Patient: sex M, age 54
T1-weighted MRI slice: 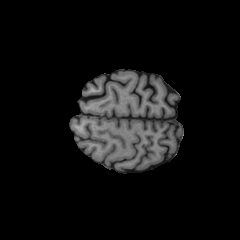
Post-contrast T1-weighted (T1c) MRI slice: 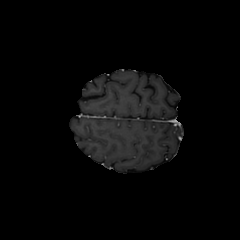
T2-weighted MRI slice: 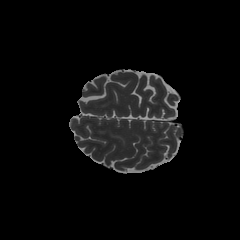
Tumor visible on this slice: no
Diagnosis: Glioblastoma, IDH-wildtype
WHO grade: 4